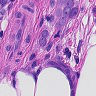
Metastatic tissue present: yes